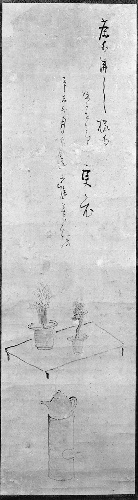
Artist: Matsuo Bashō
Artist bio: Japanese, 1644–1694
Date: 17th century
Object type: Painting
Classification: Paintings
Medium: Ink wash and color on paper
Culture: Japan
Period: Edo period (1615–1868)
Dimensions: 43 x 11 1/2 in. (109.2 x 29.2 cm)
Department: Asian Art
Credit line: Gift of Dr. Robert Pollak, 1954
Accession year: 1954
Repository: Metropolitan Museum of Art, New York, NY
Tags: Poetry|Plants